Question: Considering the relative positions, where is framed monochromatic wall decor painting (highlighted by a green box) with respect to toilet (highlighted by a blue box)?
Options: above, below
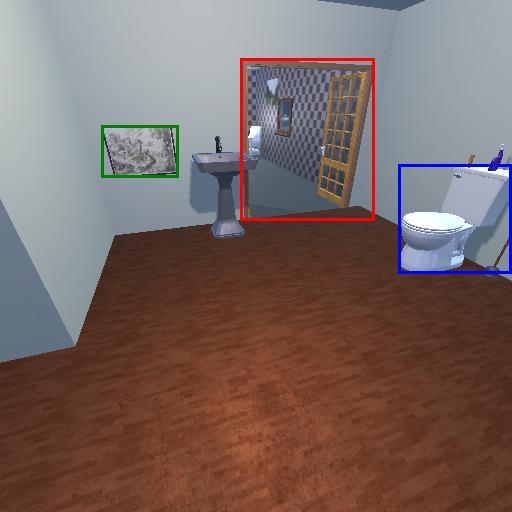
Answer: above